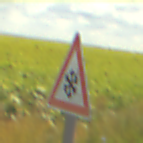
Verkehrszeichen: SchneeOderEisglaette
Umgebung: Outdoor, RoadRail
Tageszeit: Midday
Wetter: PartlyCloudy
Licht: Natural
Jahreszeit: NotSpecified
Kontrast: HighContrast